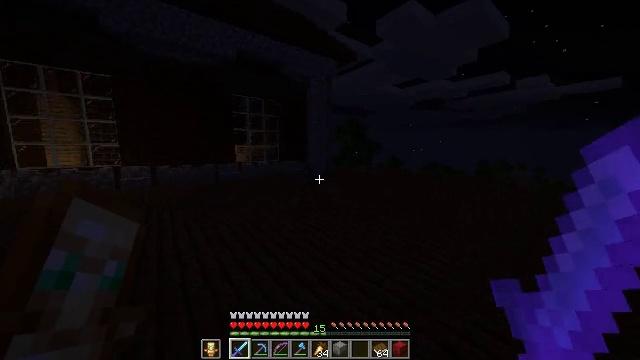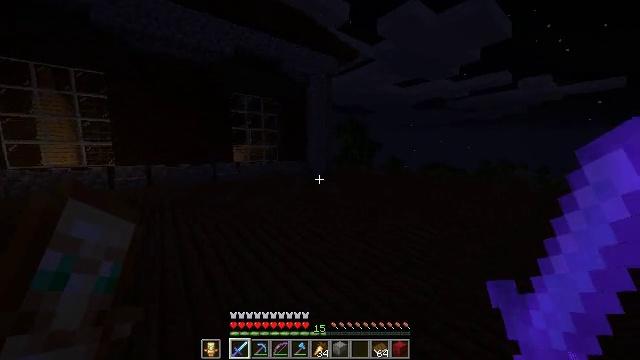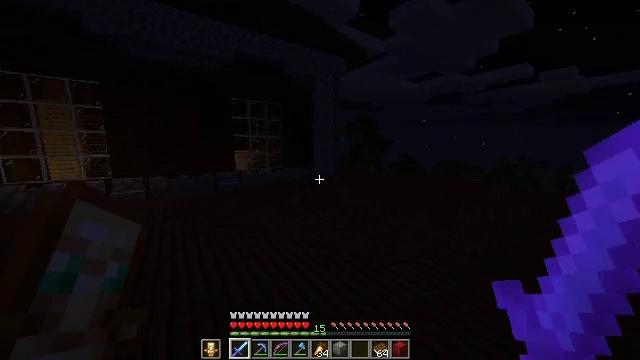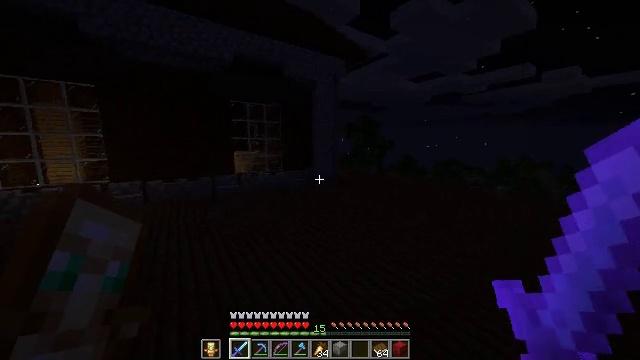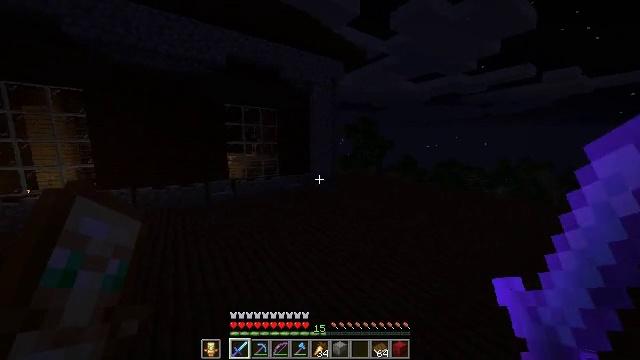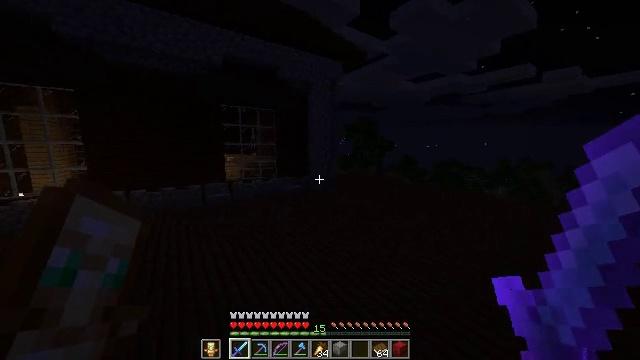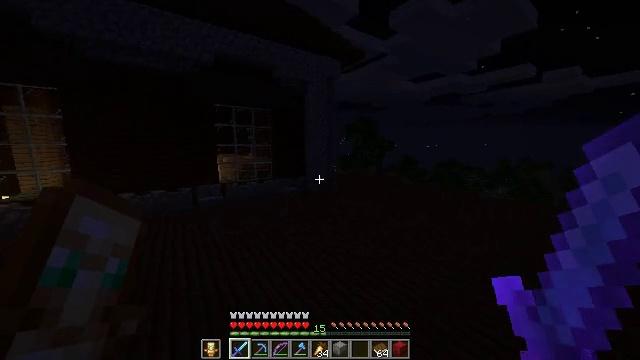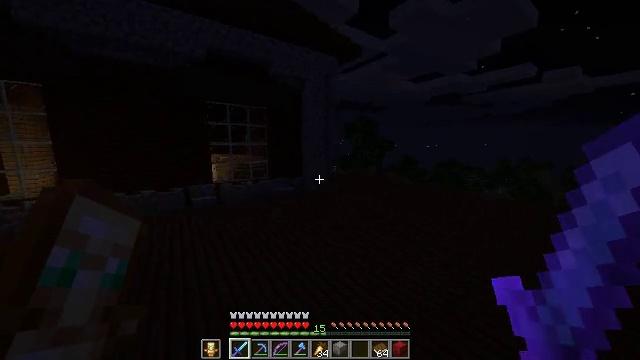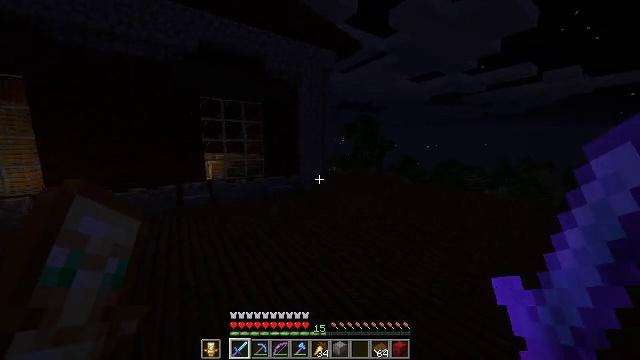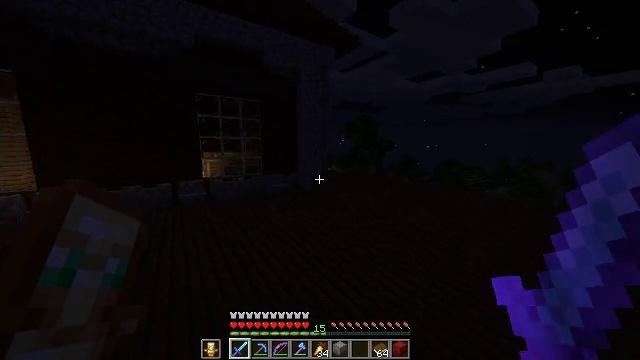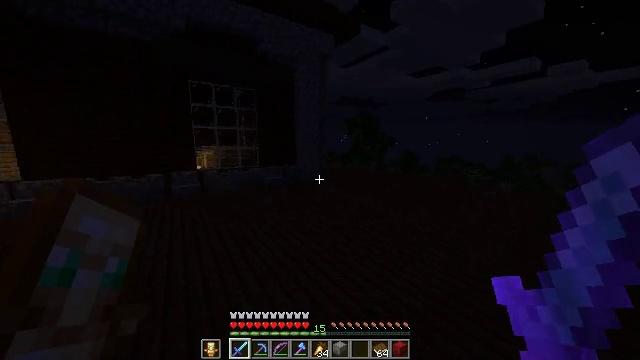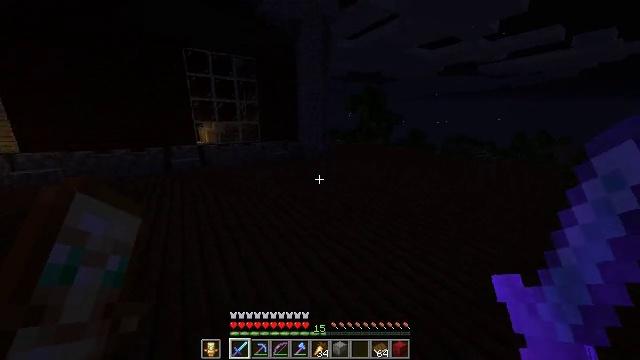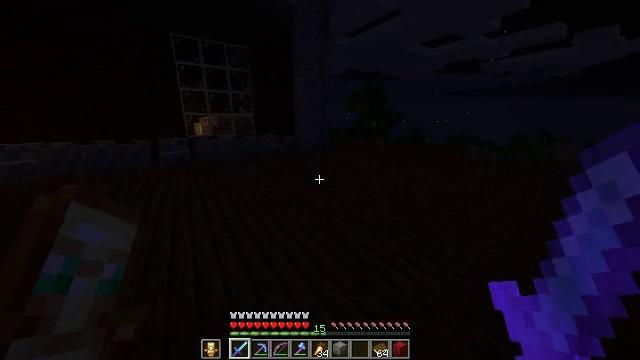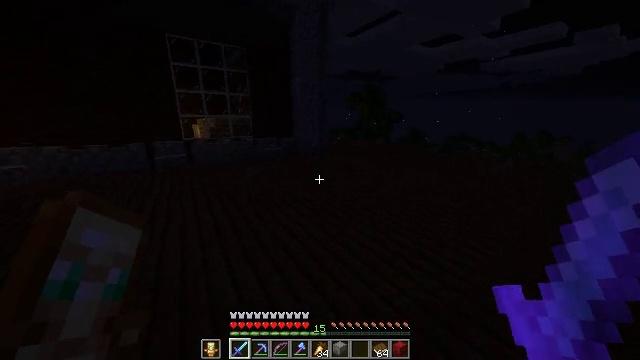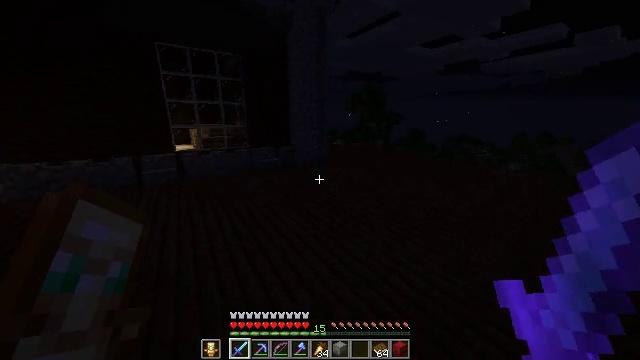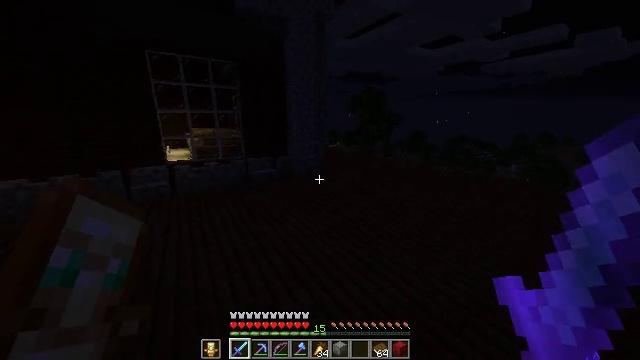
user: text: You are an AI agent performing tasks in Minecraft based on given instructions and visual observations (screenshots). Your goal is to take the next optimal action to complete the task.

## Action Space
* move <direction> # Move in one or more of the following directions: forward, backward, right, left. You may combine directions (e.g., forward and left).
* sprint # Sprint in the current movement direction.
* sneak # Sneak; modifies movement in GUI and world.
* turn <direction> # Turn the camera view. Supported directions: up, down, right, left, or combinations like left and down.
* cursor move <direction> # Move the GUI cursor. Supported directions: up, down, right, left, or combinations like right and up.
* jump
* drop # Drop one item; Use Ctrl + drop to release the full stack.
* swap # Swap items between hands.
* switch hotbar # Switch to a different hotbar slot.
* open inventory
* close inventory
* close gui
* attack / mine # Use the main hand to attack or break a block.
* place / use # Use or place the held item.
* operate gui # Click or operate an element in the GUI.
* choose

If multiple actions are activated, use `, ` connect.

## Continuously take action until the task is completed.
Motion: motion action
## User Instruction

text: Mine the glass pane carefully.
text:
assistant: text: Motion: move forward and move right, sprint, jump
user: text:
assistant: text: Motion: move forward and move right, sprint, turn left and down, jump
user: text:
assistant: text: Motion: move forward and move right, sprint, jump
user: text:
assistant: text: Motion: move forward and move right, sprint, jump
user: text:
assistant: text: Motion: move forward and move right, sprint, jump
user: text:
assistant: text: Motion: move forward and move right, sprint, jump
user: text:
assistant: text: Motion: move forward and move right, sprint, jump
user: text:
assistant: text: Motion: move forward, sprint, jump
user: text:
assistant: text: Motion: move forward, sprint, jump
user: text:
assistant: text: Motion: move forward, sprint, jump
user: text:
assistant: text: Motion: move forward, sprint, turn left and down, jump
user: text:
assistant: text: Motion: move forward, sprint, jump
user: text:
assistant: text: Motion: move forward, sprint, jump
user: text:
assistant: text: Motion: move forward, sprint, jump
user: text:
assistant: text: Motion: move forward, sprint, jump
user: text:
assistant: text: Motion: move forward, sprint, jump
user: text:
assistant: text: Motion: move forward, sprint, jump
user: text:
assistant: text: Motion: move forward, sprint, jump
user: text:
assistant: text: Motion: move forward, sprint, jump
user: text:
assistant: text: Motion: move forward, sprint, jump
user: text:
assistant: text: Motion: move forward, sprint, jump
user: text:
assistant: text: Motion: move forward, sprint, jump
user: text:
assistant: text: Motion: move forward, sprint, jump
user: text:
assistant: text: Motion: move forward, sprint, jump
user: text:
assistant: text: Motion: move forward, sprint, jump
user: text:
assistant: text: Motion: move forward, sprint, jump
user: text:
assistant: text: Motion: move forward, sprint, jump
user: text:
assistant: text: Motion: move forward, sprint, jump
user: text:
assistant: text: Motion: move forward and move right, sprint, jump
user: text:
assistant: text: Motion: move forward and move right, sprint, jump